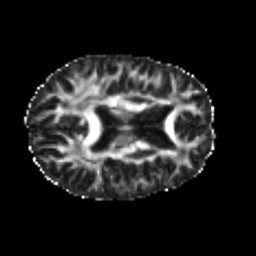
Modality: FA
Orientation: axial
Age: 25
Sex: female
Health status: healthy
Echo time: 0.074 s